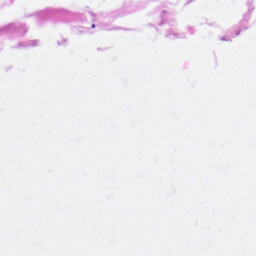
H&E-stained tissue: Heart